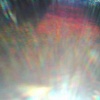
Label: sunburn